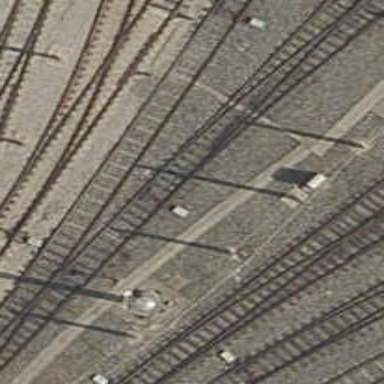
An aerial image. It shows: Railway switch.